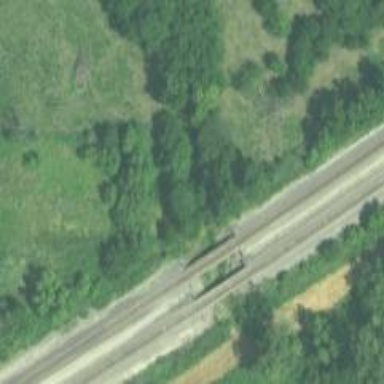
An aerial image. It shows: Railway bridge.